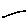
Label: line